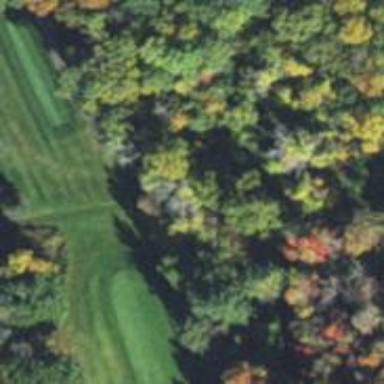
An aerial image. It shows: Path used for both walking and golf.